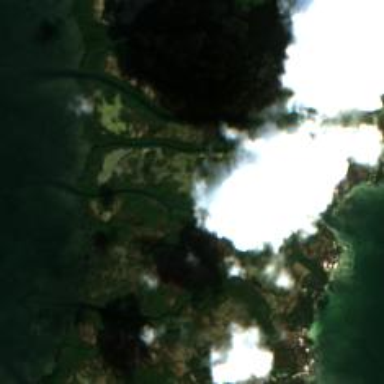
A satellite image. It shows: Scenic view of coastline with lush mangrove wetlands.